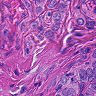
Metastatic tissue present: yes